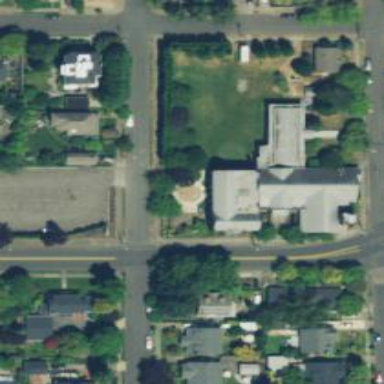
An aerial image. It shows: Kindergarten.